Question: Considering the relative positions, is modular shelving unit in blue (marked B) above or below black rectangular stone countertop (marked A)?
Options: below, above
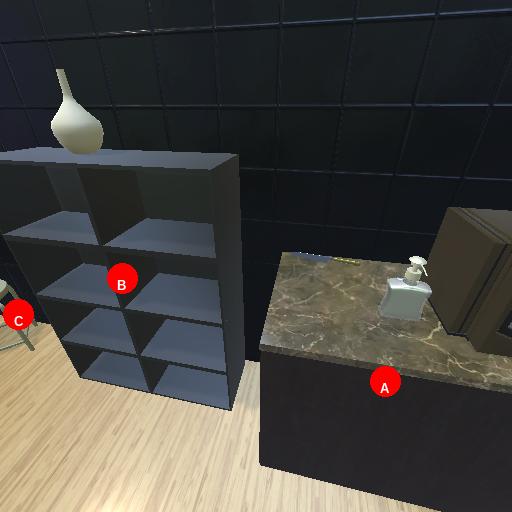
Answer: below